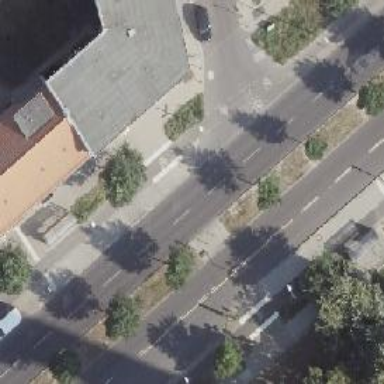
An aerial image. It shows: Uncontrolled footway crossing with median island.